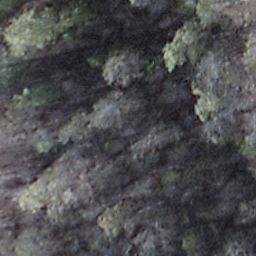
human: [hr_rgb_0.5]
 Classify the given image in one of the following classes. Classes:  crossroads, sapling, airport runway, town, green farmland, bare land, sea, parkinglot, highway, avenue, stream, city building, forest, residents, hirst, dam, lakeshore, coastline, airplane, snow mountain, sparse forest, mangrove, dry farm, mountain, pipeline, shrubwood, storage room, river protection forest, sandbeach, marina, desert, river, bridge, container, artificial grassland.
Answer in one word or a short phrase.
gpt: shrubwood